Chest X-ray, PA view. Patient: 43 years old, sex M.
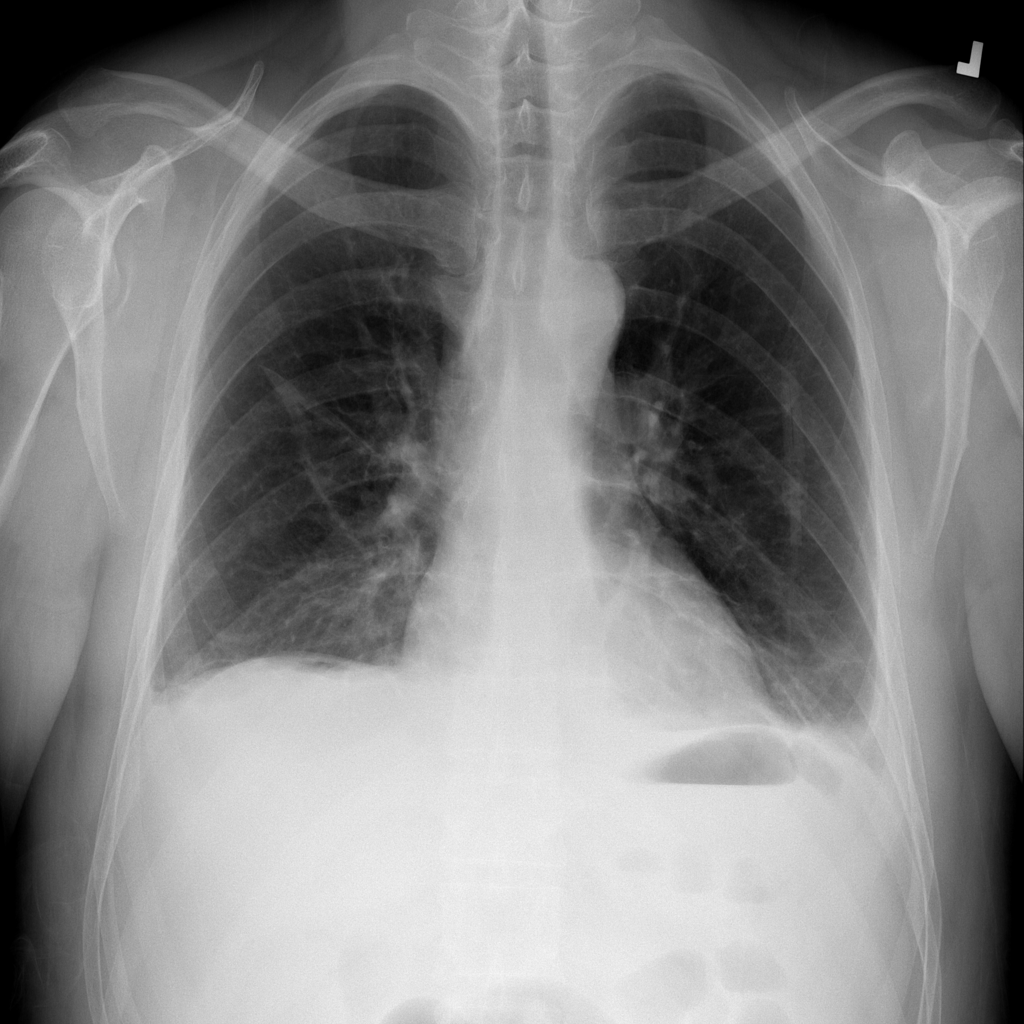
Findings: Atelectasis, Effusion